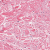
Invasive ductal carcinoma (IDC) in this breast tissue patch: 0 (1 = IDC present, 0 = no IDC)